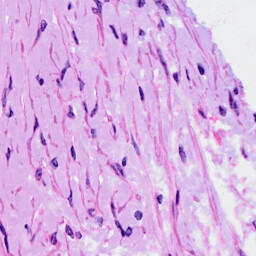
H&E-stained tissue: Ovarian